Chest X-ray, PA view. Patient: 62 years old, sex F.
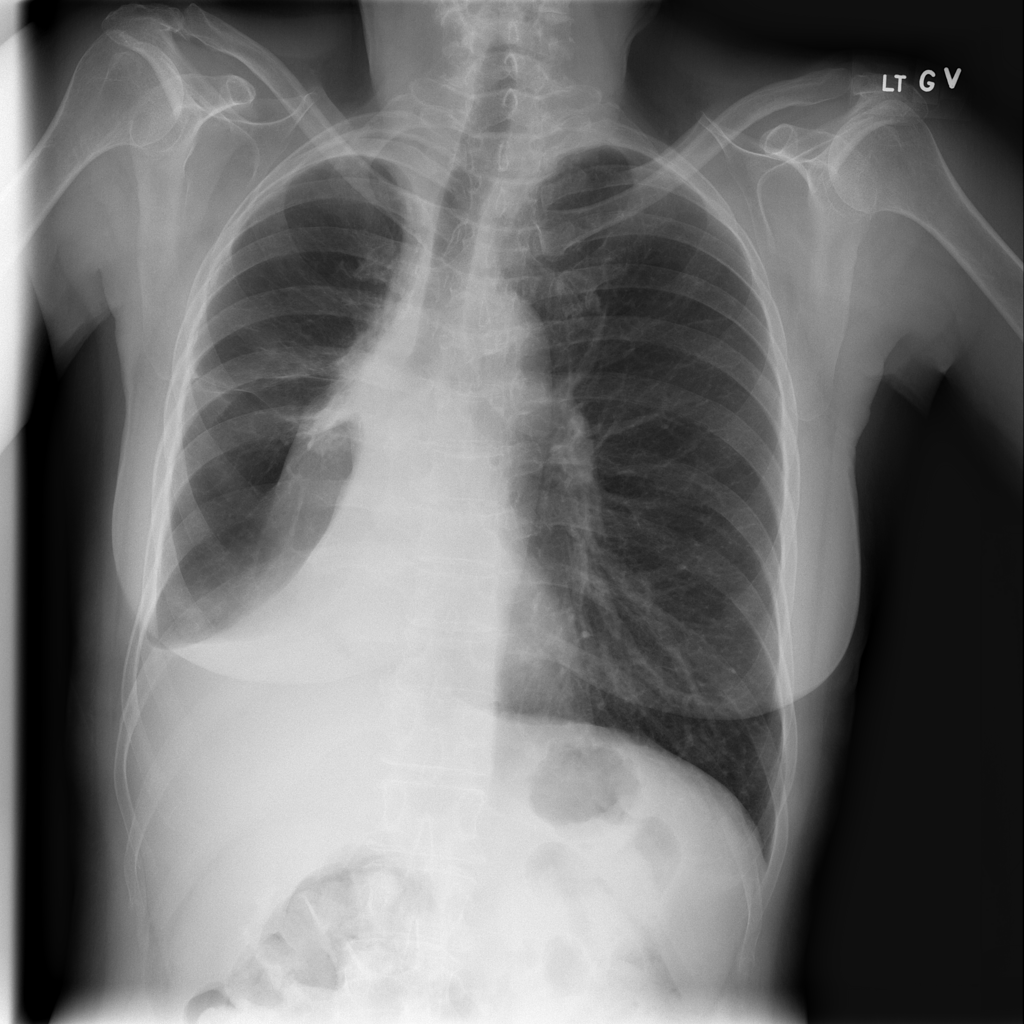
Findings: Atelectasis, Mass